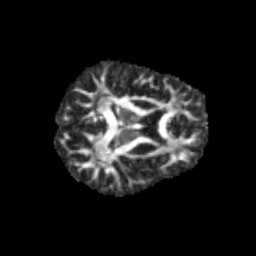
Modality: FA
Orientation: axial
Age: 10
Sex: male
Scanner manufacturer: siemens
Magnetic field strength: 3 T
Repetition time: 3.8 s
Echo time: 0.07 s